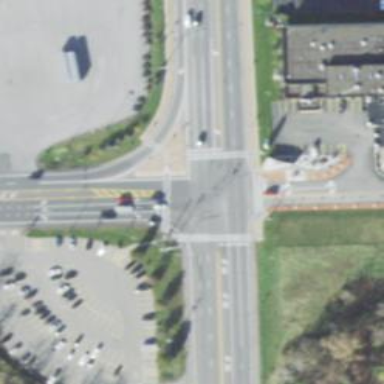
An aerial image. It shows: Marked crossing on footway.